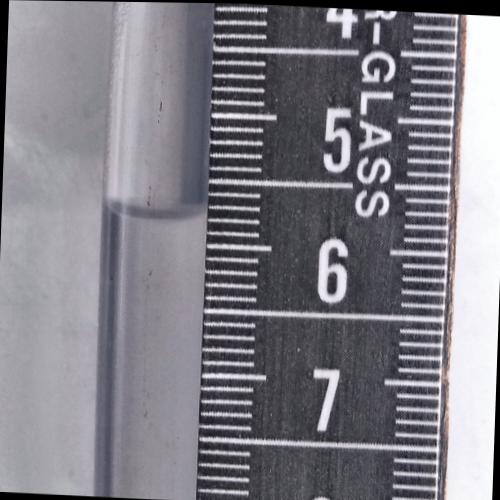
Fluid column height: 5.8 cm